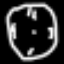
Label: clock